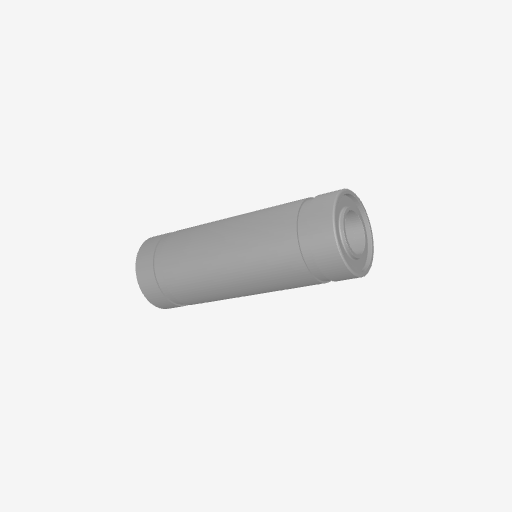
Part: LinearBearing6ID35